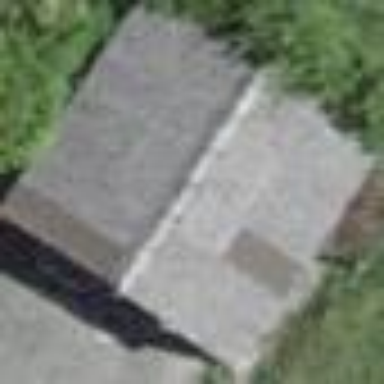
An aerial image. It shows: View of roof of building.